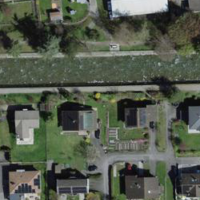
EUNIS habitat code: 54
Species observed at this site:
Tussilago farfara